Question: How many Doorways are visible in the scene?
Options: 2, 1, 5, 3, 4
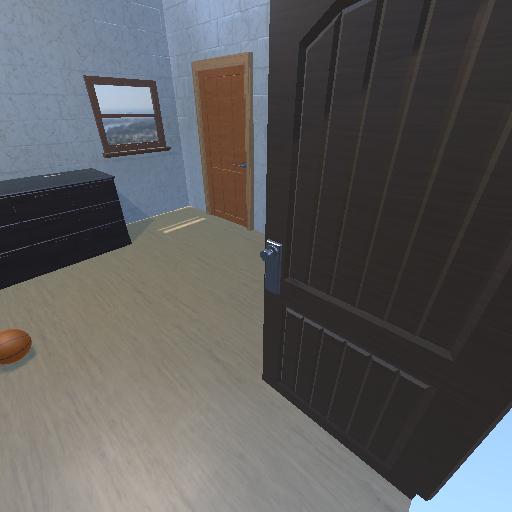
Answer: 2